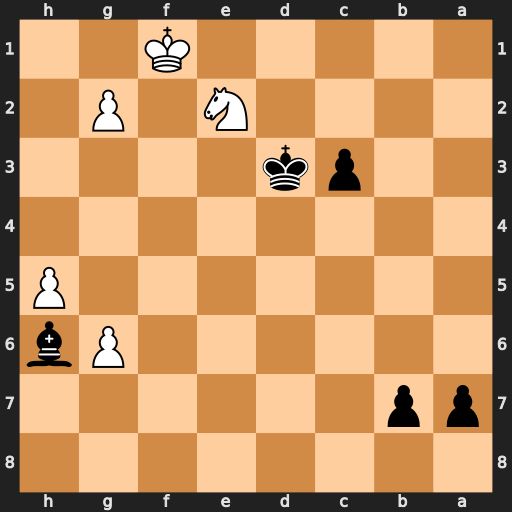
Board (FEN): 8/pp6/6Pb/7P/8/2pk4/4N1P1/5K2
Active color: b
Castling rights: -
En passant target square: -
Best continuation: b5 g4 b4 g5 b3